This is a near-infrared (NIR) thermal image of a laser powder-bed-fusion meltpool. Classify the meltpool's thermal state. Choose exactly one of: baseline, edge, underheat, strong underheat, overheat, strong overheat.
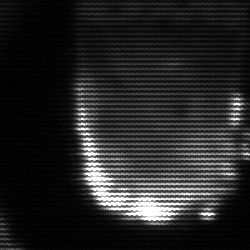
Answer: baseline